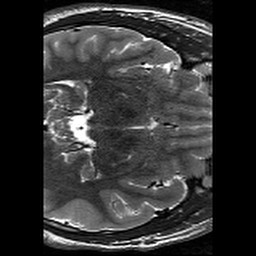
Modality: T2w
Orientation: axial